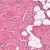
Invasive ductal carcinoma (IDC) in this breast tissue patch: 0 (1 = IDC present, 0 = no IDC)